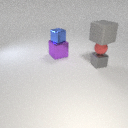
large purple metal cube below small blue metal cube